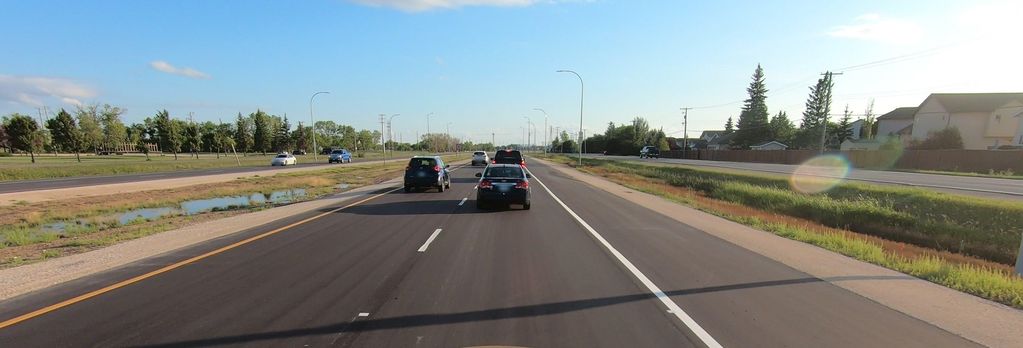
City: winnipeg